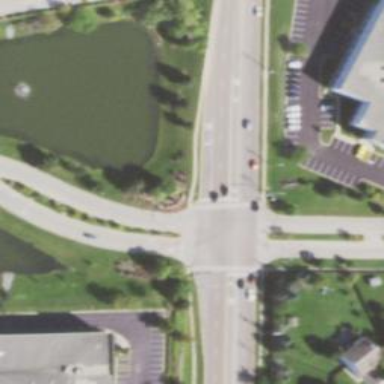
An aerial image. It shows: Crossing road.